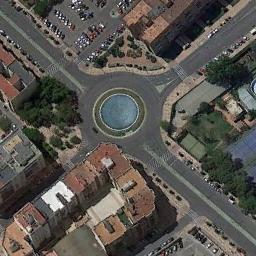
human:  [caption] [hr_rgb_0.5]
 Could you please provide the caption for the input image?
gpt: The roundabout with four exits and entrances is surrounded by some buildings and a pool is in the middle of the roundabout .

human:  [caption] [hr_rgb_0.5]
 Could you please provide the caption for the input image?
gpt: There are many cars in the parking lot near the roundabout .

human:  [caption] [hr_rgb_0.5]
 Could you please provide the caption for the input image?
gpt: There are many vehicles waiting and waiting at the roundabout with many bifurcation roads  There are many neatly arranged tall buildings and some trees around the roundabout  Many cars are parked in the open space beside the roundabout .

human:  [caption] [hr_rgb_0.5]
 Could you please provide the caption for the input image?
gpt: The roundabout is next to buildings and parking lot .

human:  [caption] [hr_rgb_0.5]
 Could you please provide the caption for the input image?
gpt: There are some brown buildings and a parking lot beside the roundabout .